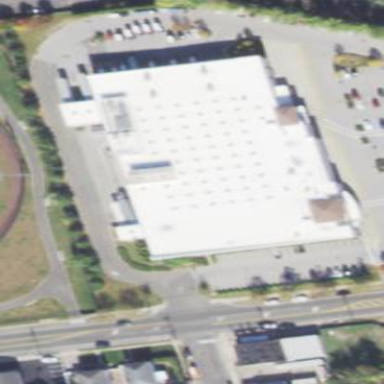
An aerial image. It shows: Supermarket located in building.